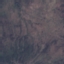
Land use / land cover class: HerbaceousVegetation